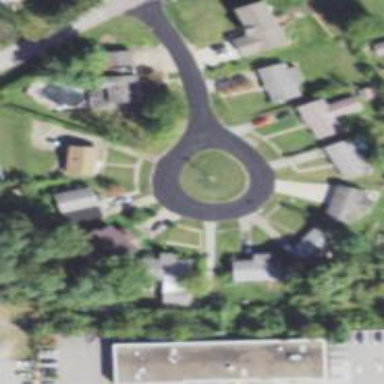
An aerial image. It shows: Turning loop on the road.